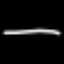
Label: line